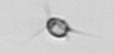
Label: Acanthoica_quattrospina